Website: apple
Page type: billing-address
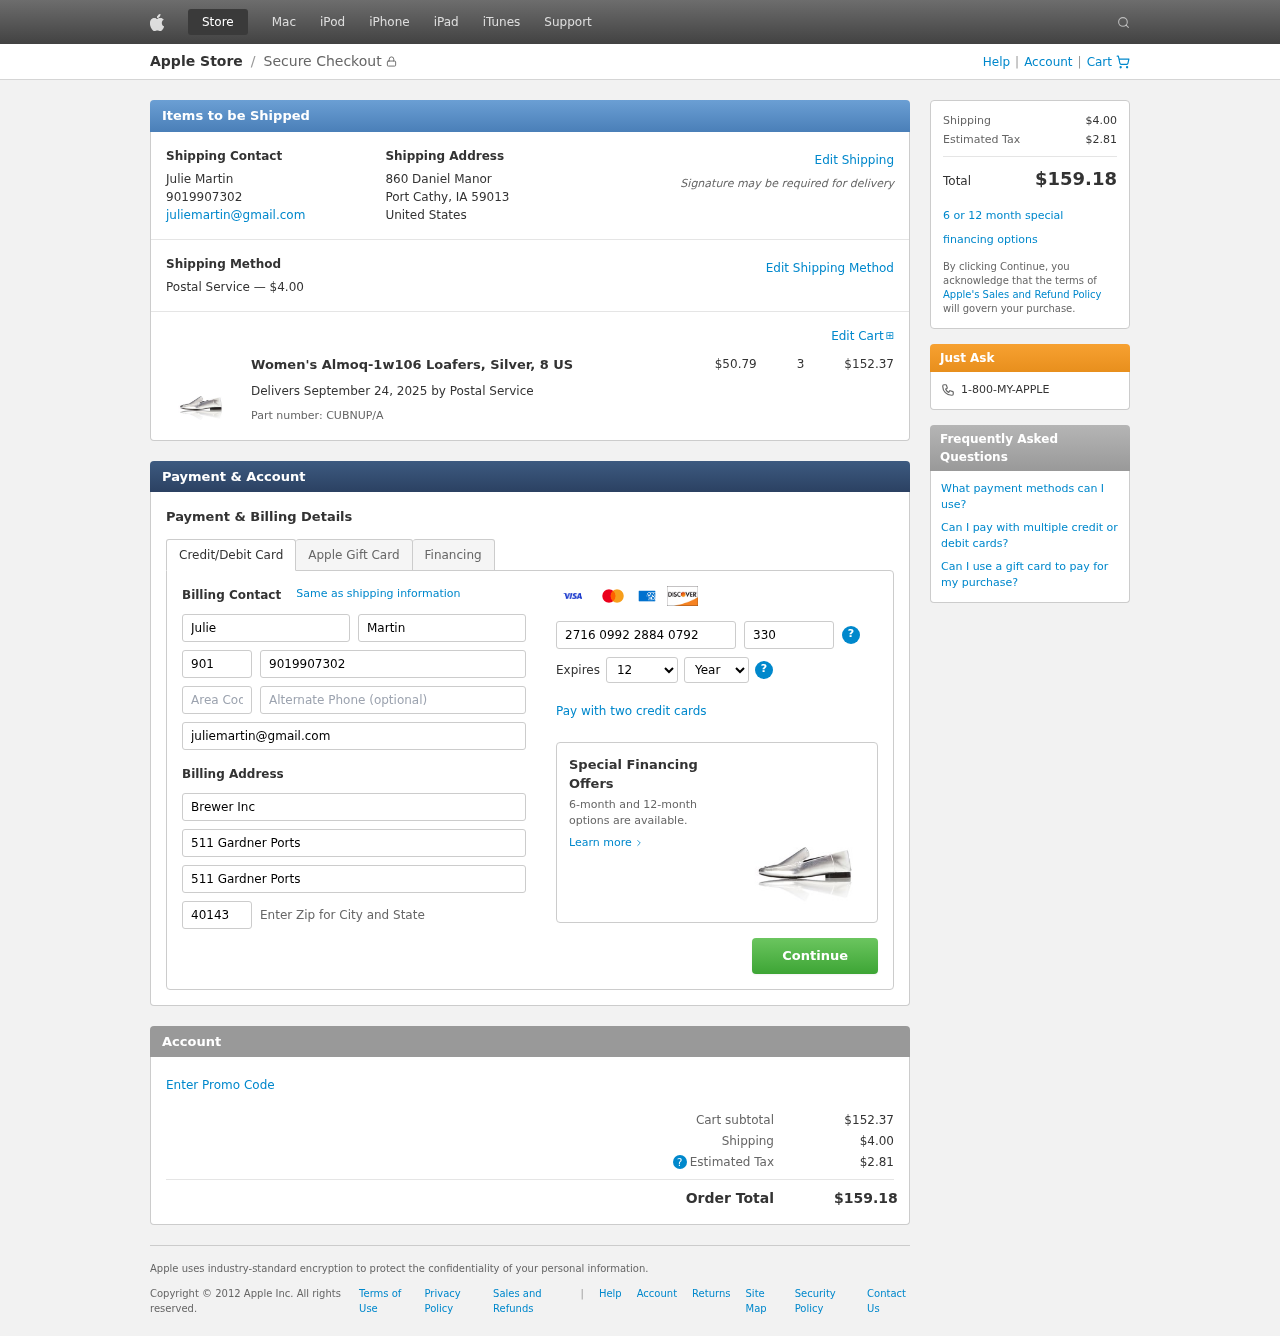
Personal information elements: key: PII_CARD_CVV
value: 330
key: PII_CARD_EXPIRY_MONTH
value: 12
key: PII_CARD_EXPIRY_YEAR
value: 28
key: PII_CARD_NUMBER
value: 2716 0992 2884 0792
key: PII_CITY_STATE_ZIP
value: Port Cathy, IA 59013
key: PII_COMPANY
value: Brewer Inc
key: PII_COUNTRY
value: United States
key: PII_EMAIL
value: juliemartin@gmail.com
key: PII_FIRSTNAME
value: Julie
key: PII_FULLNAME
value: Julie Martin
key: PII_LASTNAME
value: Martin
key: PII_PHONE
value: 9019907302
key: PII_PHONE_AREA
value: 901
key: PII_POSTCODE2
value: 40143
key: PII_STREET
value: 860 Daniel Manor
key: PII_STREET2
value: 511 Gardner Ports
Product elements: key: PRODUCT1_NAME
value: Women's Almoq-1w106 Loafers, Silver, 8 US
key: PRODUCT1_PRICE
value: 50.79
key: PRODUCT1_QUANTITY
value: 3
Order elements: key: ORDER_SHIPPING_COST
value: $4.00
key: ORDER_SUBTOTAL
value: $152.37
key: ORDER_DELIVERY_DATE
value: September 24, 2025
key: ORDER_PART_NUMBER
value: CUBNUP/A
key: ORDER_TAX
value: $2.81
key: ORDER_TOTAL
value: $159.18